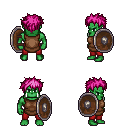
a pixel art fantasy rpg character, male body template, orc, green skin, brown tunic, red pants, pink bedhead hairstyle, bracelets, shield, four views (front, back, left, right), 2x2 character sprite sheet, small pixel art, hard edges, no anti-aliasing